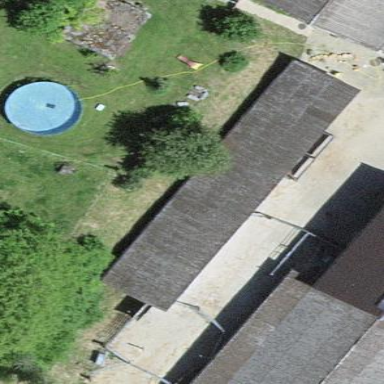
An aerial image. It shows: Shed building.